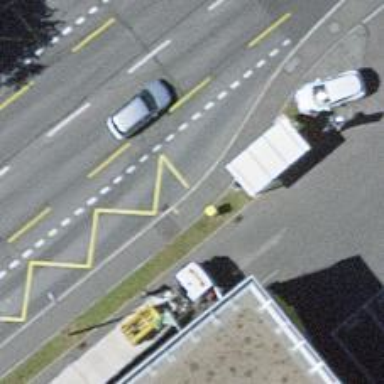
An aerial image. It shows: Asphalt platform serving as public transport and trolleybus stop.